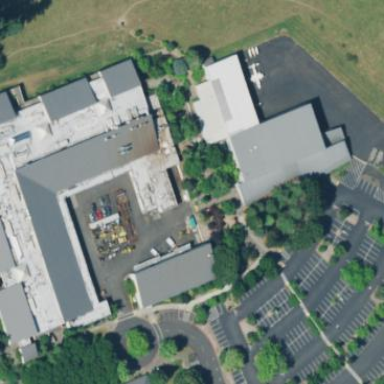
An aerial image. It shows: College building.